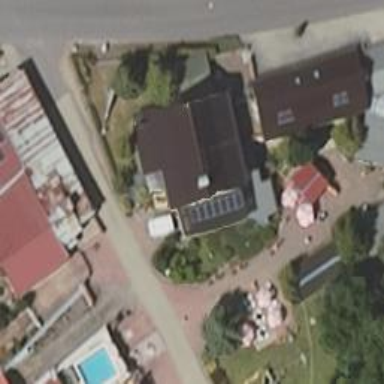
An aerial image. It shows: Guest house for tourism purposes.